Interaction volume radius: 5 \u00c5
Interaction volume height: 40 \u00c5
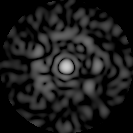
Disorder parameter: 0.8071